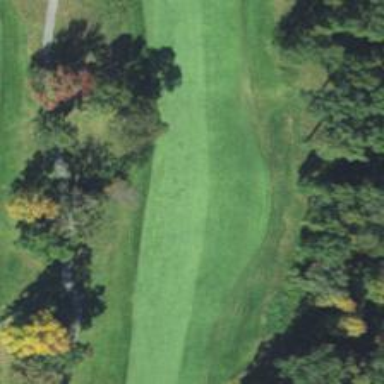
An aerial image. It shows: View of golf hole.